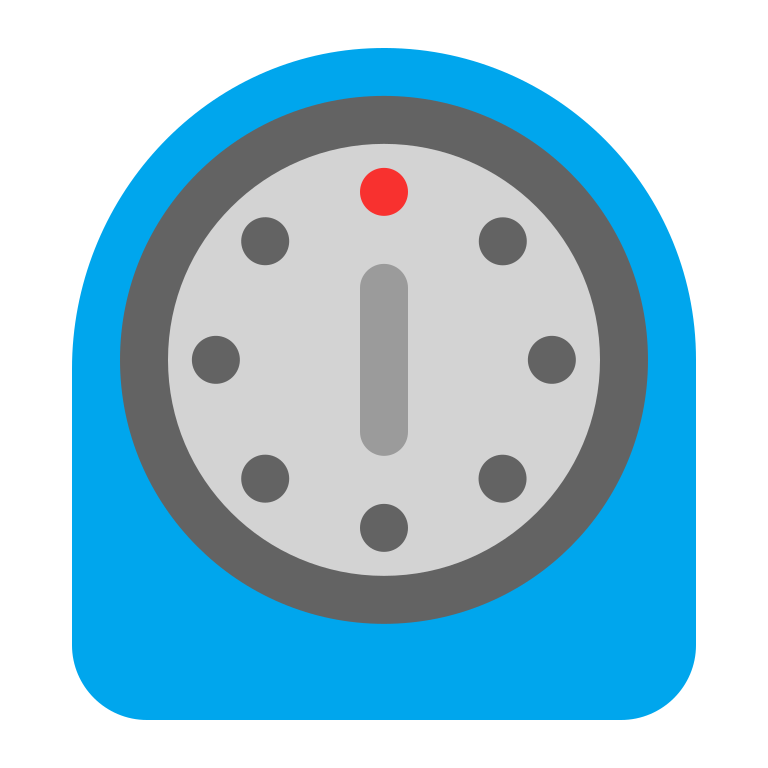
timer clock flat